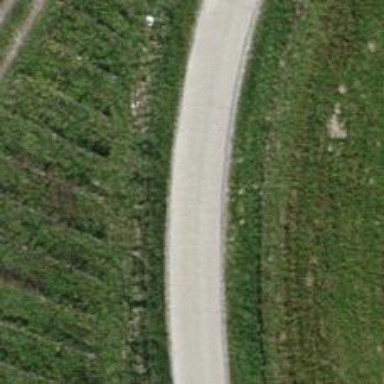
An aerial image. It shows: Unclassified road.